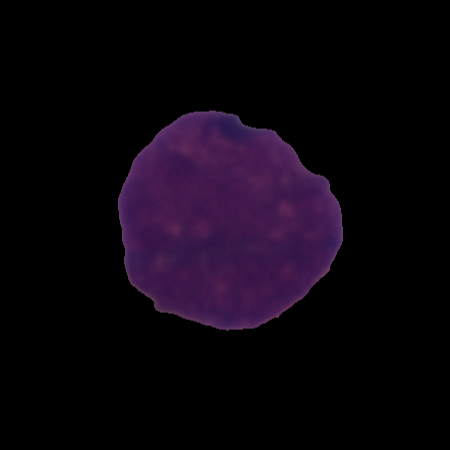
Label: cancer